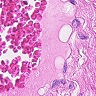
Metastatic tissue present: no